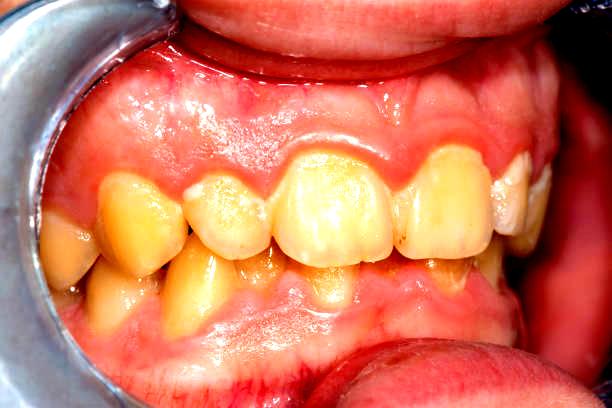
Condition: Gingivitis